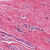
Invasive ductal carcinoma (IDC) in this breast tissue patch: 0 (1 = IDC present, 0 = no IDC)